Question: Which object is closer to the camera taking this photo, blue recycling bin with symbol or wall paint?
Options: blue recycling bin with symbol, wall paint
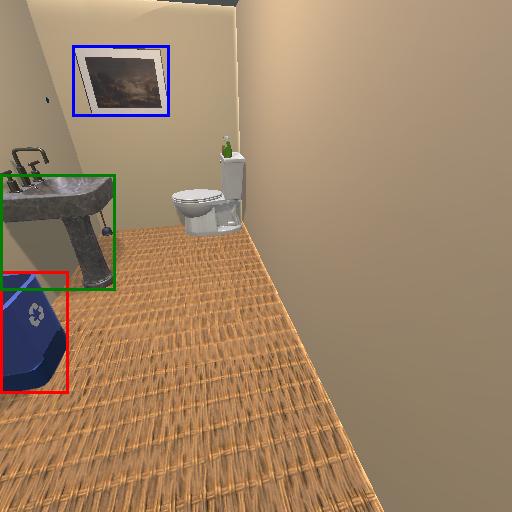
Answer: blue recycling bin with symbol